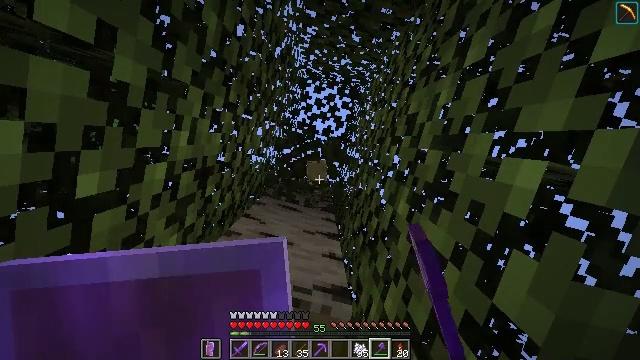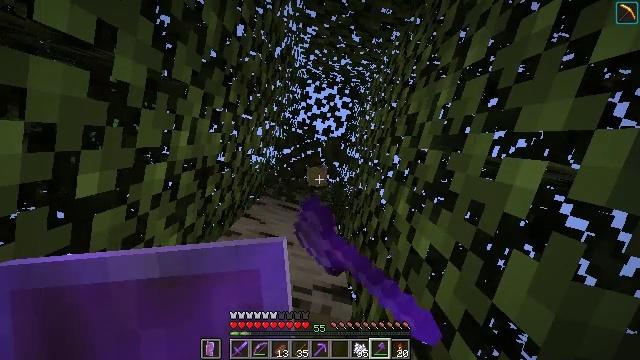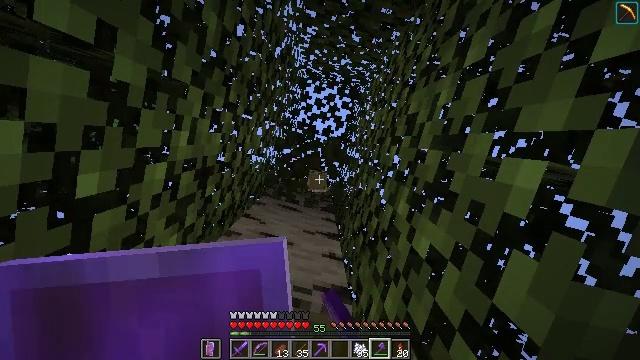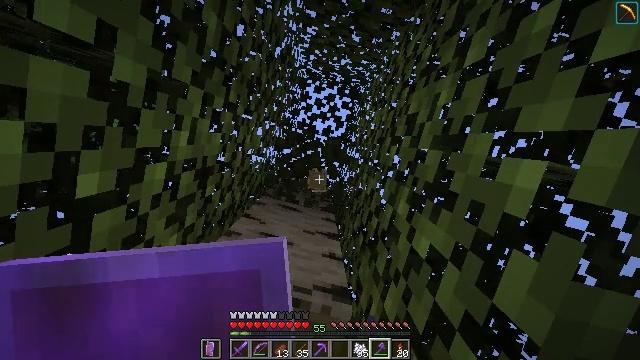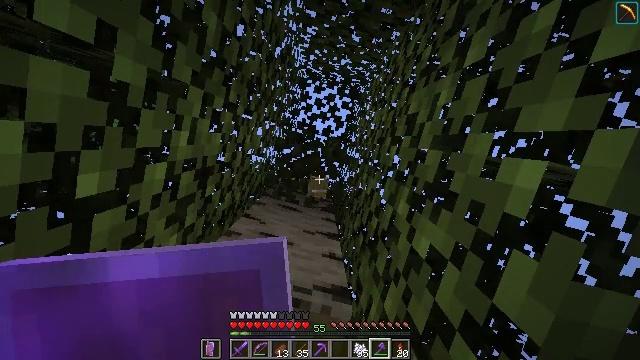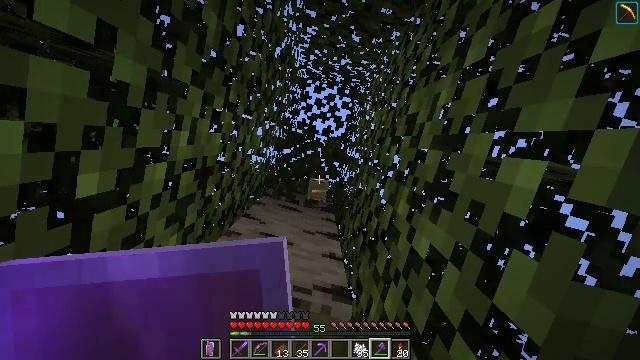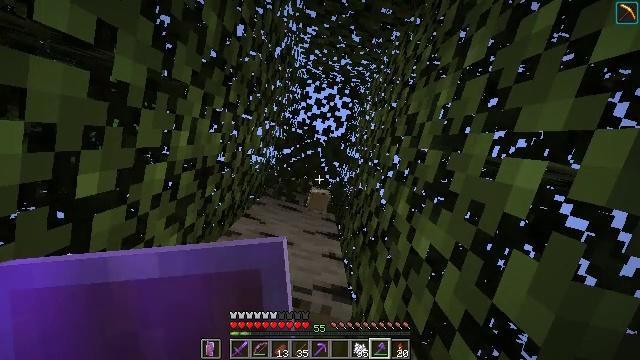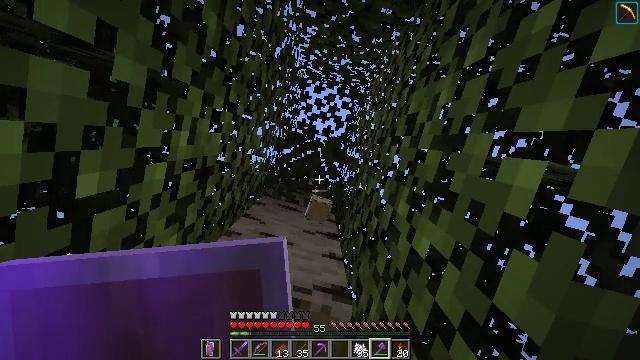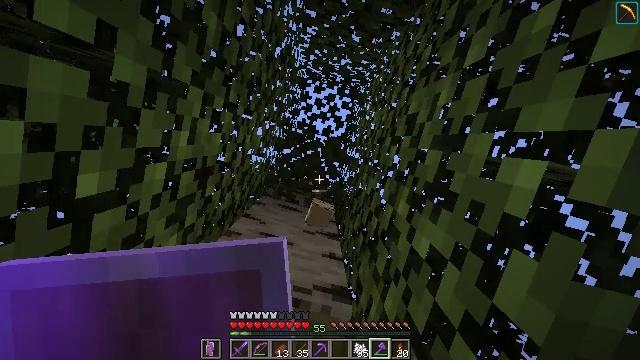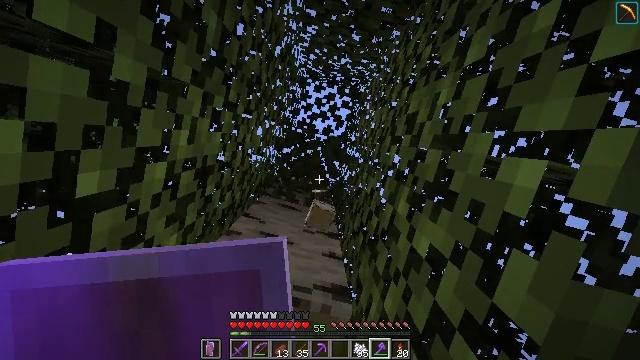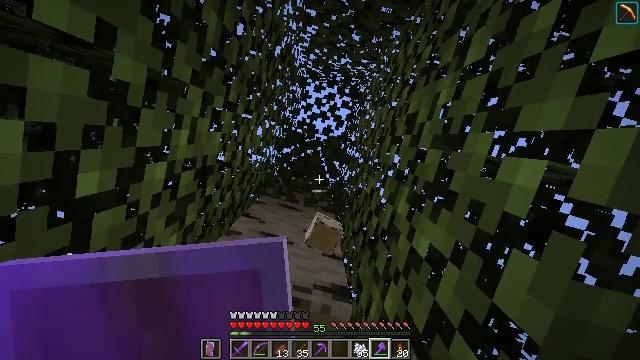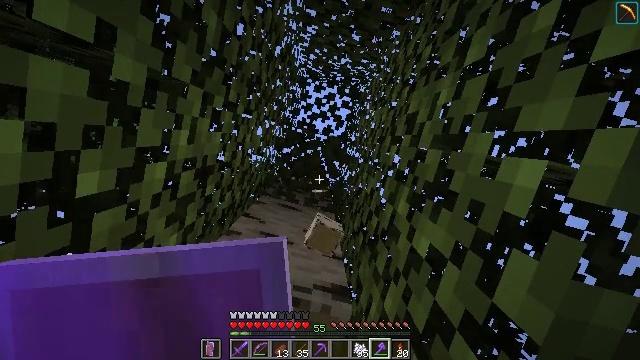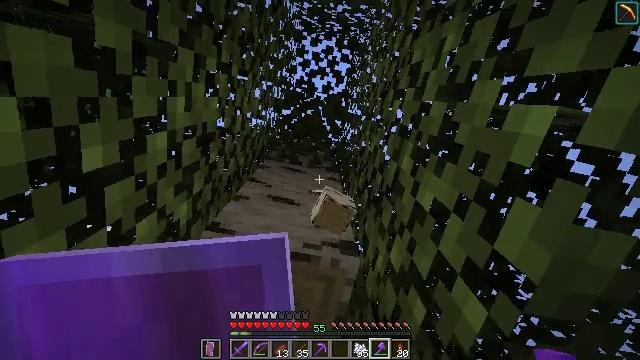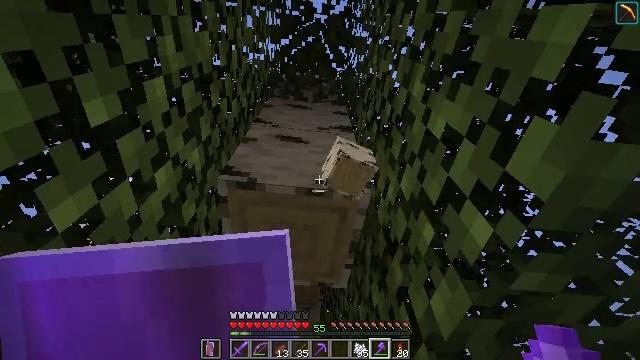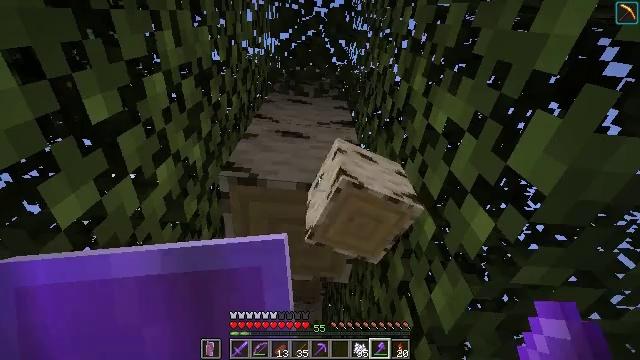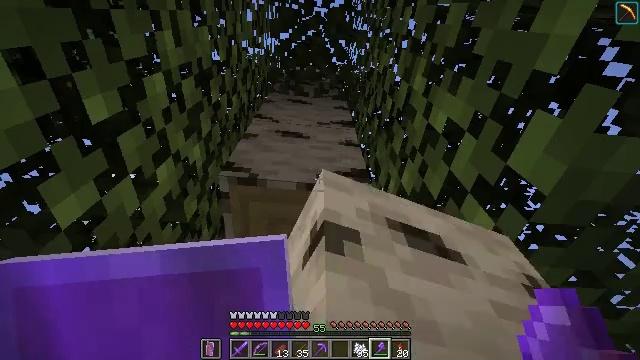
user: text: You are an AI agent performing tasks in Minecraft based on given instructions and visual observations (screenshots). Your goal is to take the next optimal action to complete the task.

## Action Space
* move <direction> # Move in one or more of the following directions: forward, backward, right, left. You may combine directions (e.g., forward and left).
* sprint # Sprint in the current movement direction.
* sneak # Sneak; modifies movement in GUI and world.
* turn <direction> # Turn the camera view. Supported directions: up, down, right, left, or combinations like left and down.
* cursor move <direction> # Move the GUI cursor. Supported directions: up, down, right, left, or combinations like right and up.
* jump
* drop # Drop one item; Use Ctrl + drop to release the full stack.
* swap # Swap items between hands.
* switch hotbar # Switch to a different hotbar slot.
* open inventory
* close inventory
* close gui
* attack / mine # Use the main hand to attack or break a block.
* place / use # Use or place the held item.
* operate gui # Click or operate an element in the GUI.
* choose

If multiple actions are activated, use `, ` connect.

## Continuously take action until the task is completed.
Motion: motion action
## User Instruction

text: Break the birch log in the forest.
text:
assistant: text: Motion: attack / mine
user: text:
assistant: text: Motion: no_op
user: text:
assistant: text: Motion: no_op
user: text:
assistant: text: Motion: no_op
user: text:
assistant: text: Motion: no_op
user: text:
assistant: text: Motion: no_op
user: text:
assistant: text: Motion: no_op
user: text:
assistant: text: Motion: no_op
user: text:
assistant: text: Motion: no_op
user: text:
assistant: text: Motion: no_op
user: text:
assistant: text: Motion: no_op
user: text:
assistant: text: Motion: turn left and down
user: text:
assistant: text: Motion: turn left and down
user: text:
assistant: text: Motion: turn down
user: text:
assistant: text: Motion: no_op
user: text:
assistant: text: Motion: attack / mine
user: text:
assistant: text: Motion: attack / mine
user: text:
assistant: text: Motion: attack / mine
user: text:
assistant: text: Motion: turn left and up, attack / mine
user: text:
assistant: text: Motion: move forward, turn left and up, attack / mine
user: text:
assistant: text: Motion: move forward, turn left and up, attack / mine
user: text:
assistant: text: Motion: move forward, turn left and up, attack / mine
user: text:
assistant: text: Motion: move forward, turn up, attack / mine
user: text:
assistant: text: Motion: move forward, turn up, attack / mine
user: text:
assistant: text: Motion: attack / mine
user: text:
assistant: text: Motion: attack / mine
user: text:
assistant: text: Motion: attack / mine
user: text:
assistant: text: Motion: attack / mine
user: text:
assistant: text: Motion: attack / mine
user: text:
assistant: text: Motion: no_op